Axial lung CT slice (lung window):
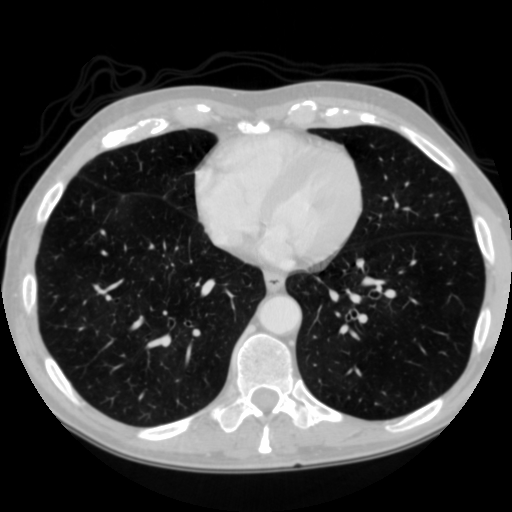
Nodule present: no